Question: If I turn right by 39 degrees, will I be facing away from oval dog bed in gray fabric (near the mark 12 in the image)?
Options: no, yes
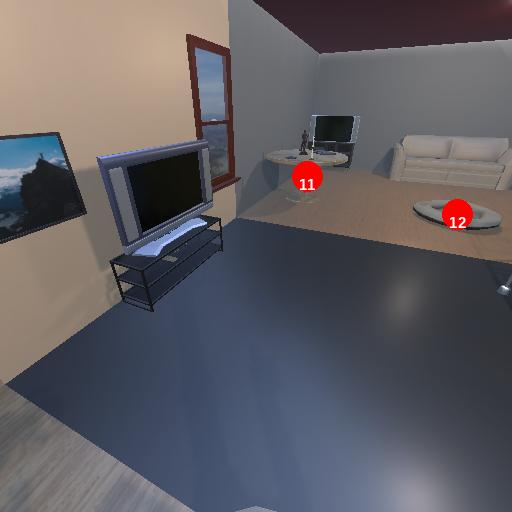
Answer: no